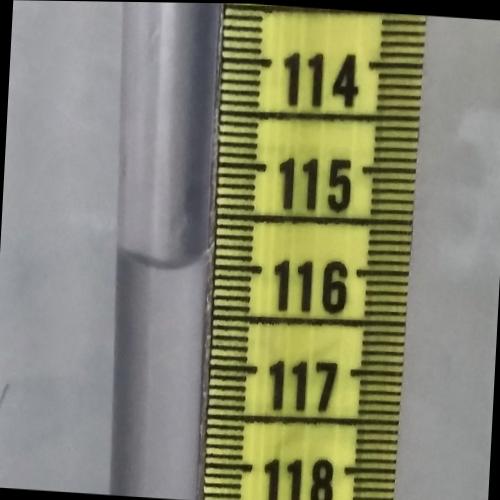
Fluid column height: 116.0 cm